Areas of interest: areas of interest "Science and Technology Museum"
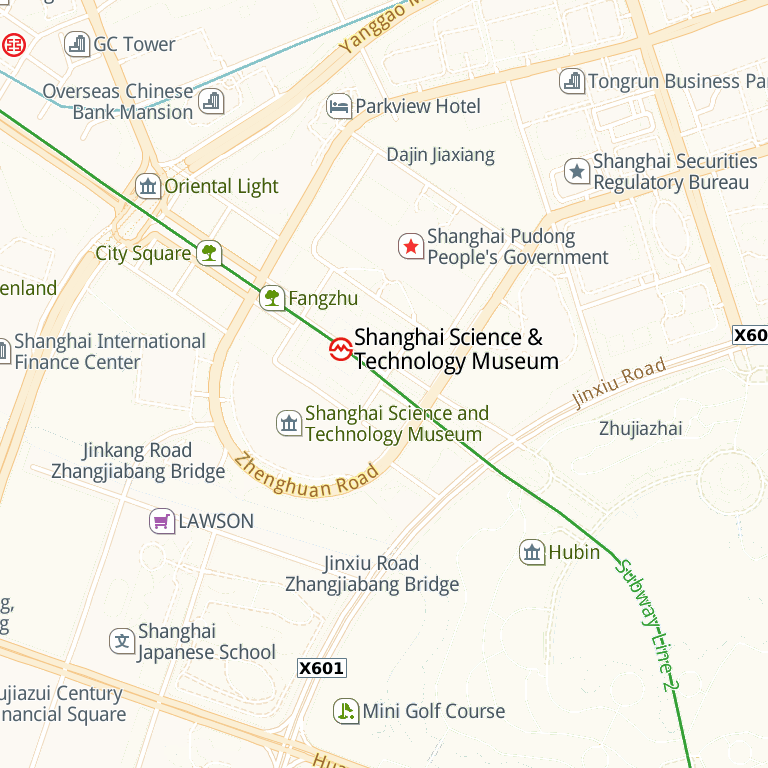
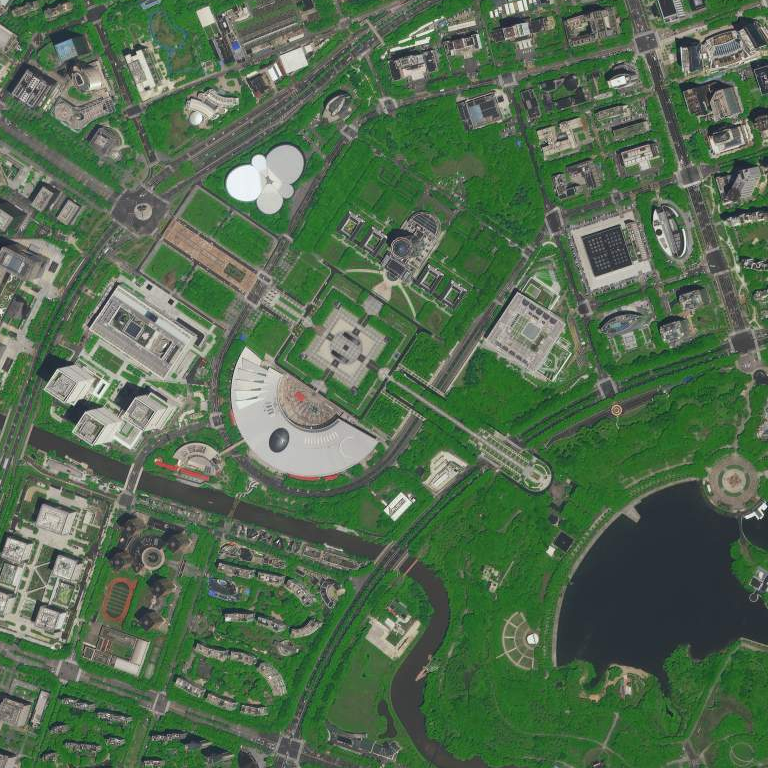